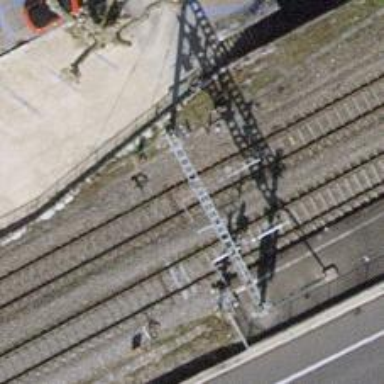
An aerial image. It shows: Railway signal.